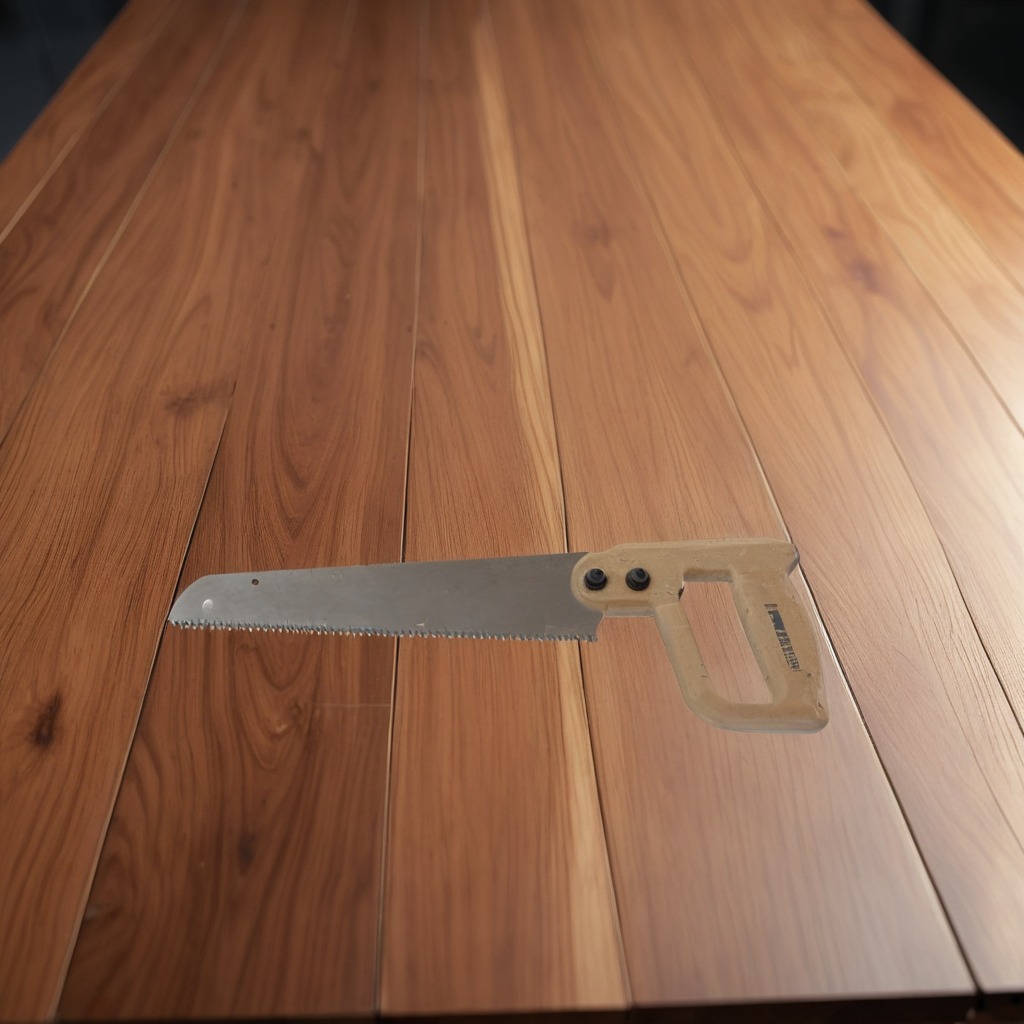
A metal saw is lying on the wooden table in the carpentry studio.